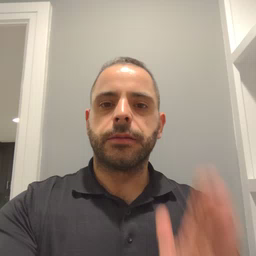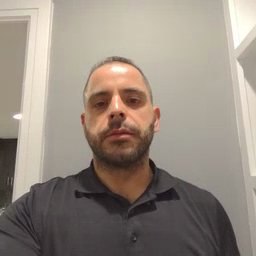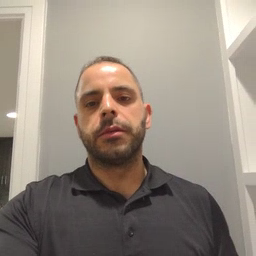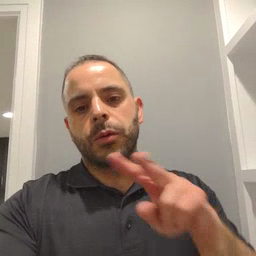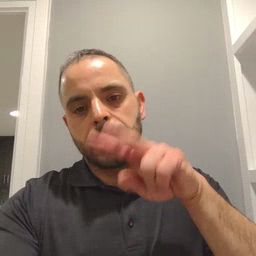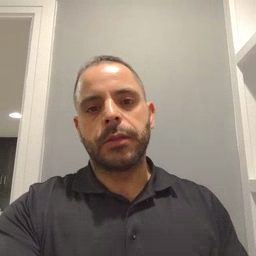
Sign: read